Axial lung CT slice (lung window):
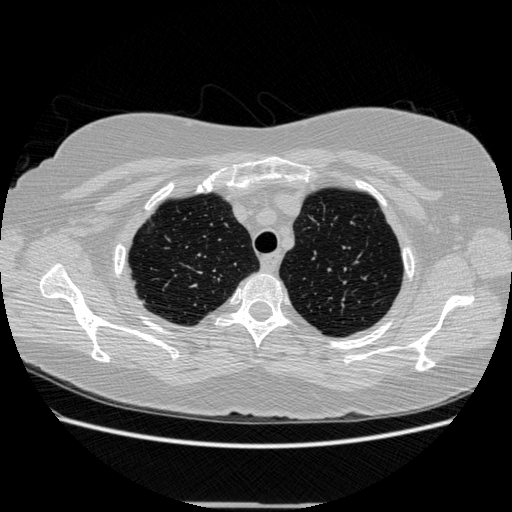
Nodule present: no